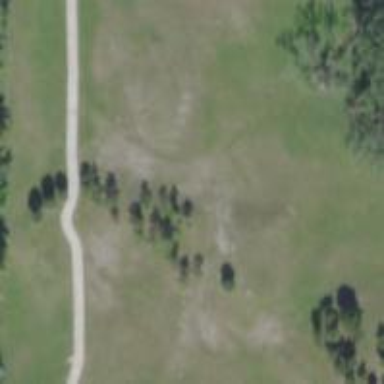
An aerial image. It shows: Disc golf hole.